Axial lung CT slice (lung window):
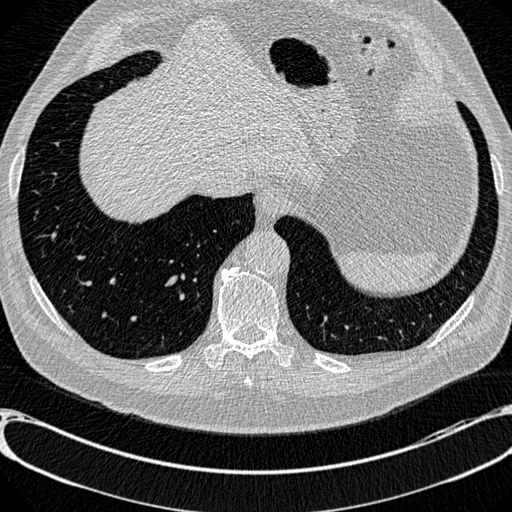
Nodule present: no